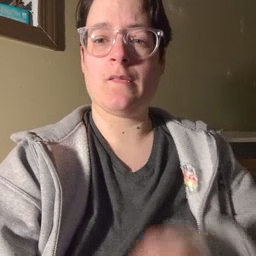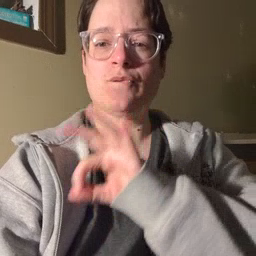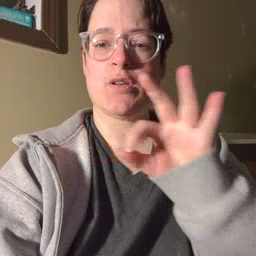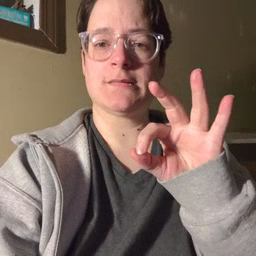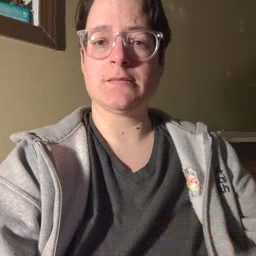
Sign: frenchfries